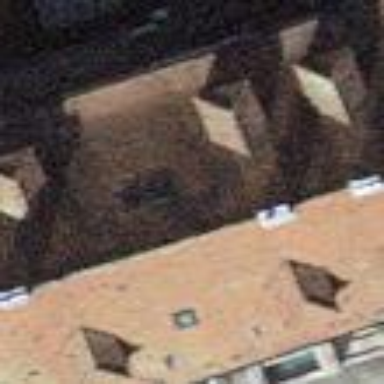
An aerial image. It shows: Residential terrace building with hipped roof shape.